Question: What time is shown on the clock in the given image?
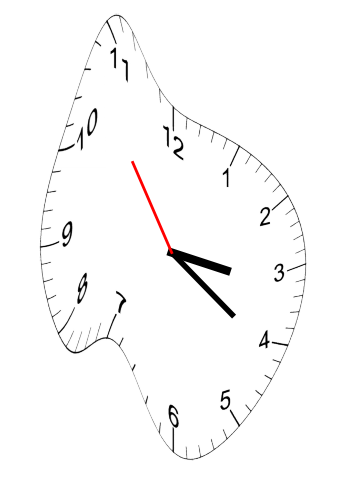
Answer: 03:20:54